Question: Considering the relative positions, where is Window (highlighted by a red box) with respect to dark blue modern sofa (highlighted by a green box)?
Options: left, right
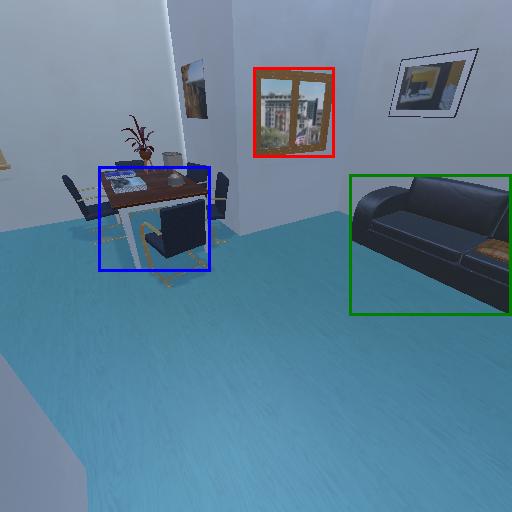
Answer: left